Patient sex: M
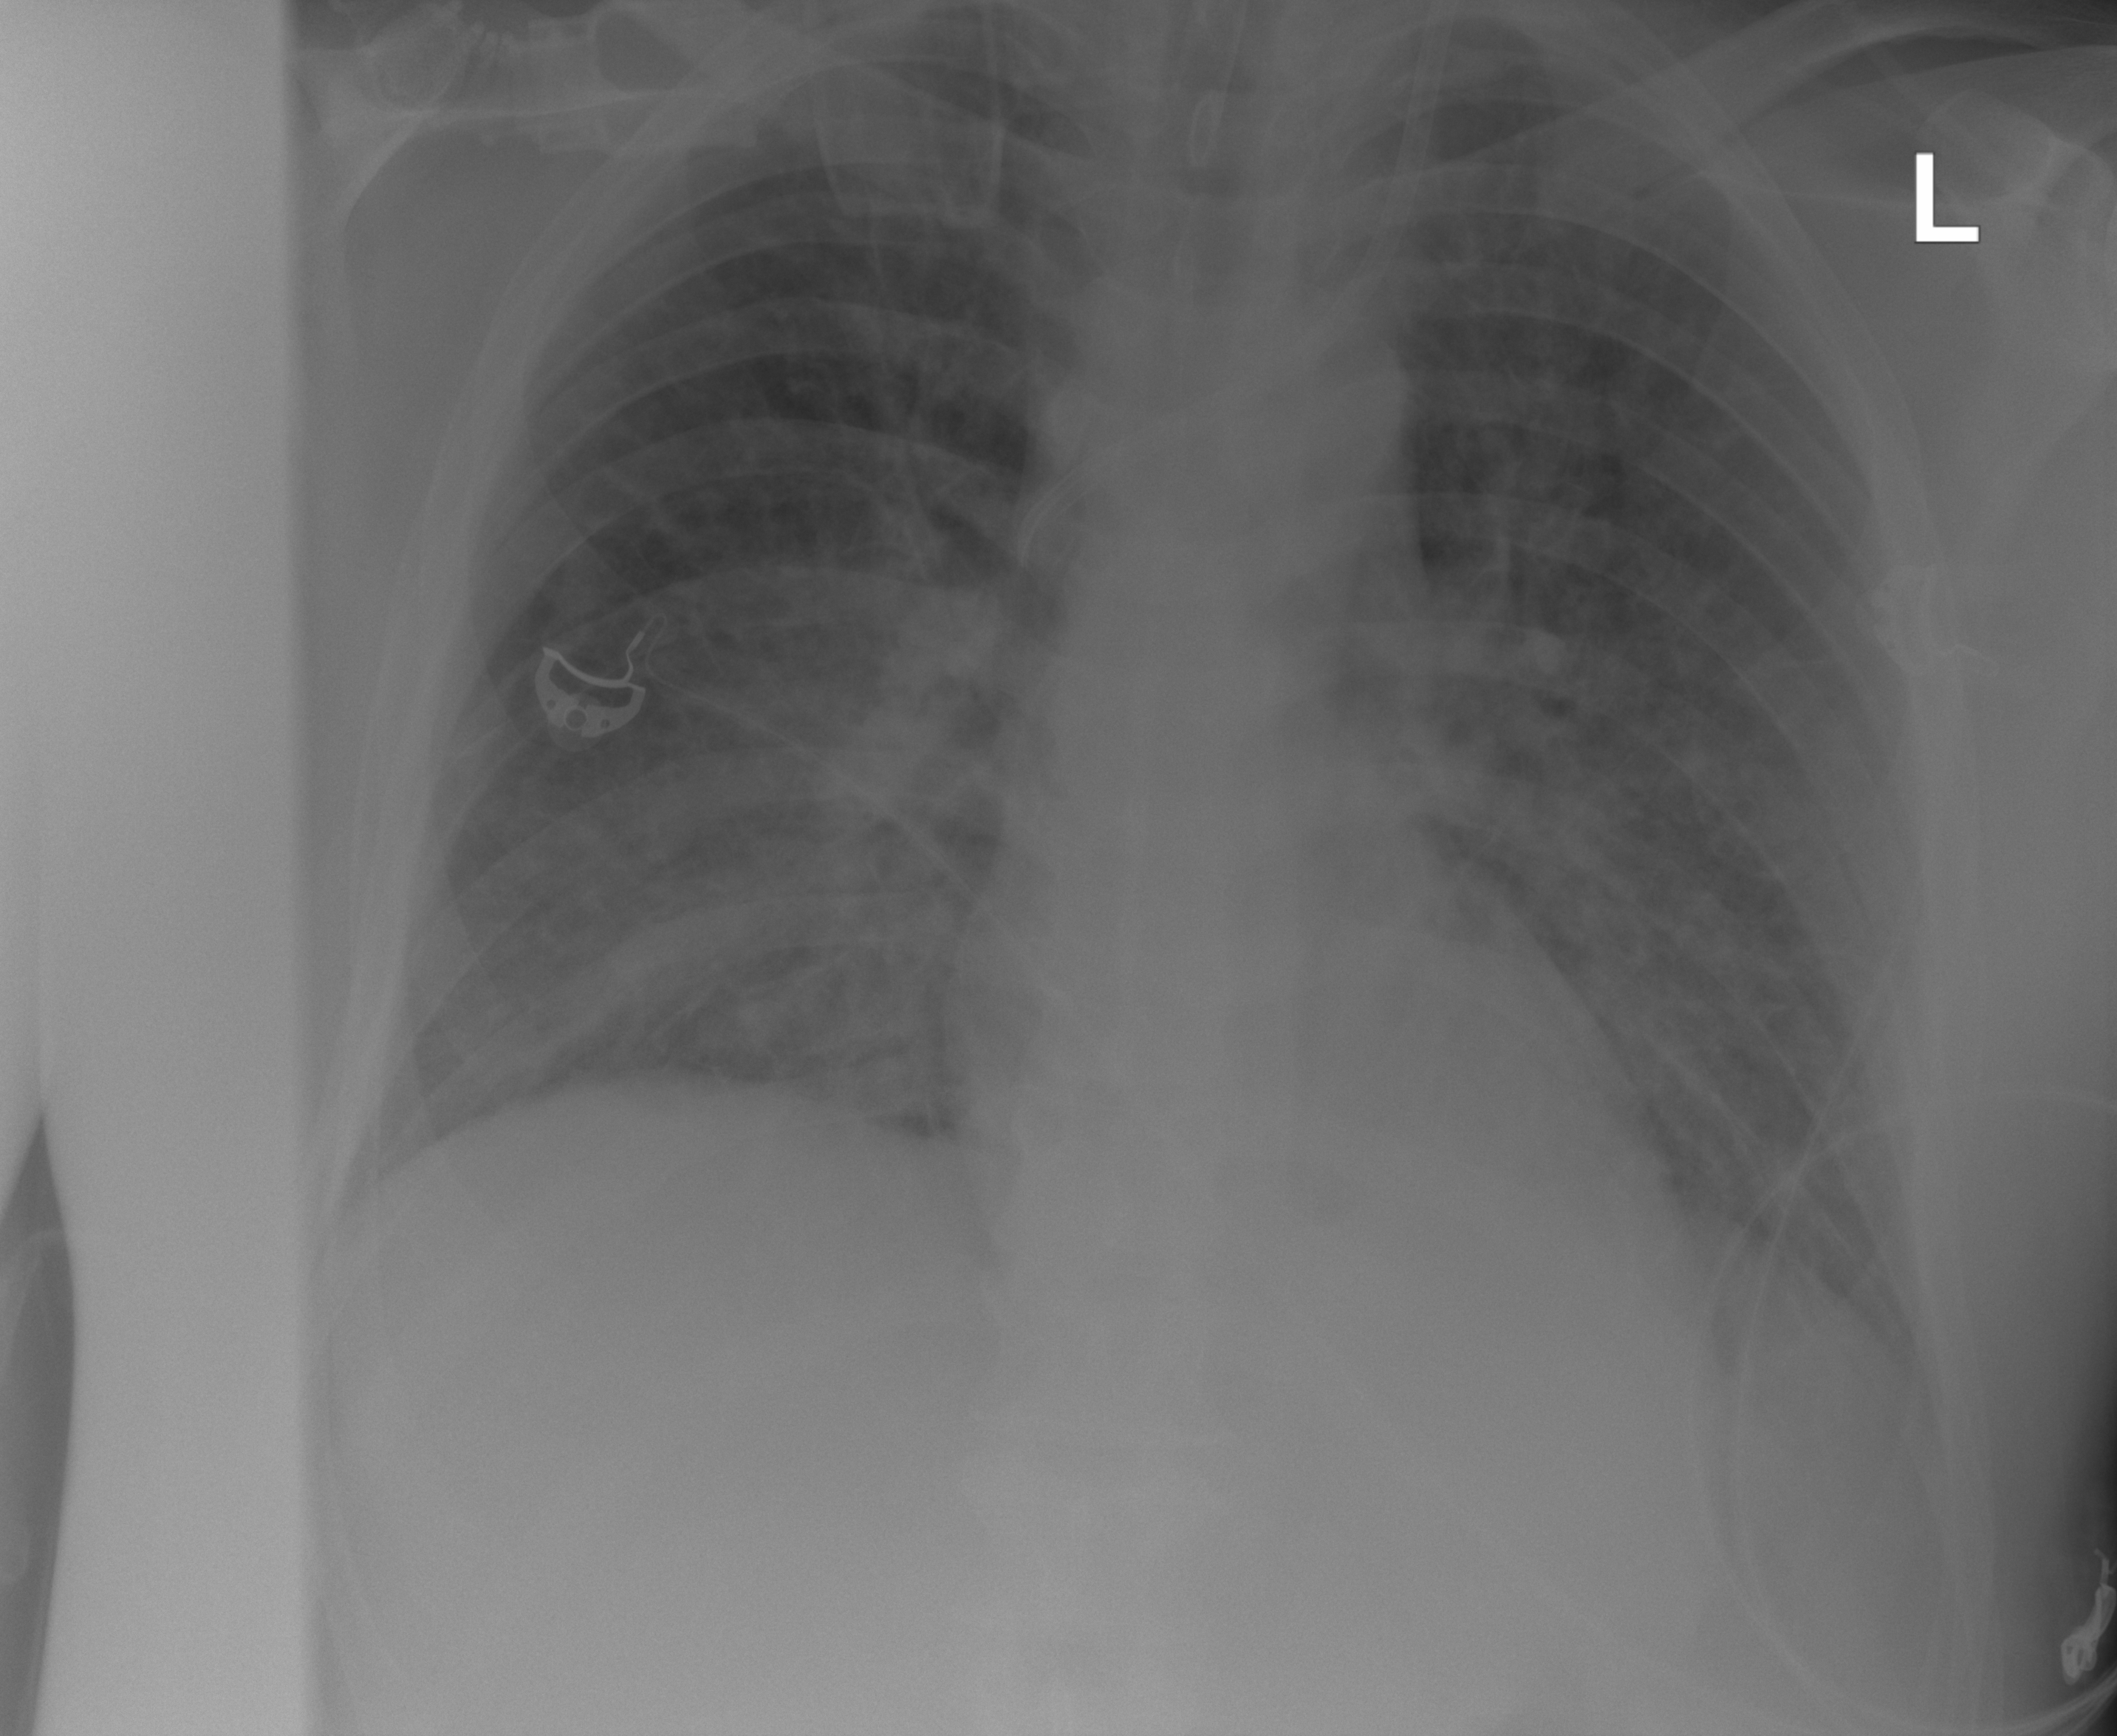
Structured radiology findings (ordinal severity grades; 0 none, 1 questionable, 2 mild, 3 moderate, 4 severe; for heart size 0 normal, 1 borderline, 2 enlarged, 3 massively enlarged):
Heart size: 1
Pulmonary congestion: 0
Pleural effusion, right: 0
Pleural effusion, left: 0
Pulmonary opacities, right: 2
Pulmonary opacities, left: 2
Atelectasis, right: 2
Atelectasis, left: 2